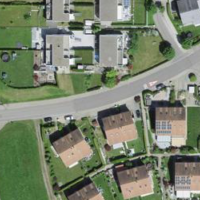
EUNIS habitat code: 55
Species observed at this site:
Lonicera acuminata